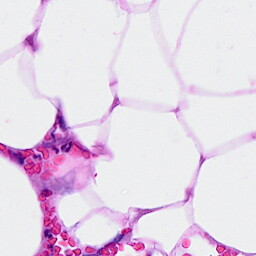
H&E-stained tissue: Breast